Field crop: maize
Growth stage: 1
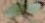
Species: datura